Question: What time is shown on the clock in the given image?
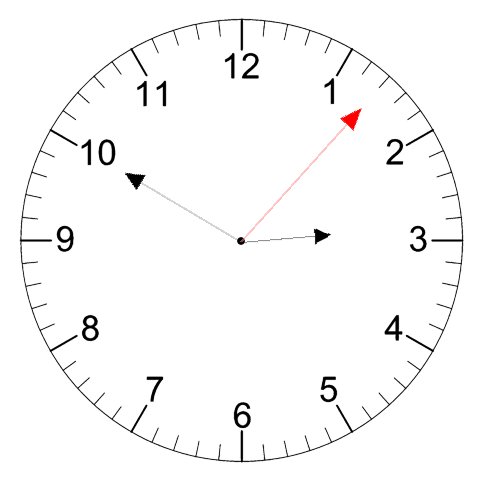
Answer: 02:50:07